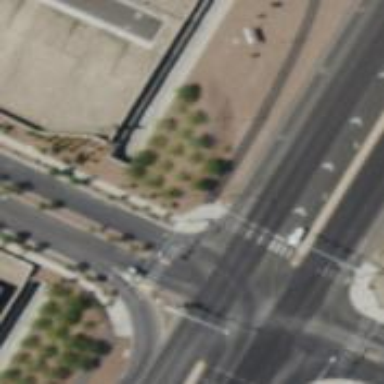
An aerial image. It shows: Solid stop line on the road marking.